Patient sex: M
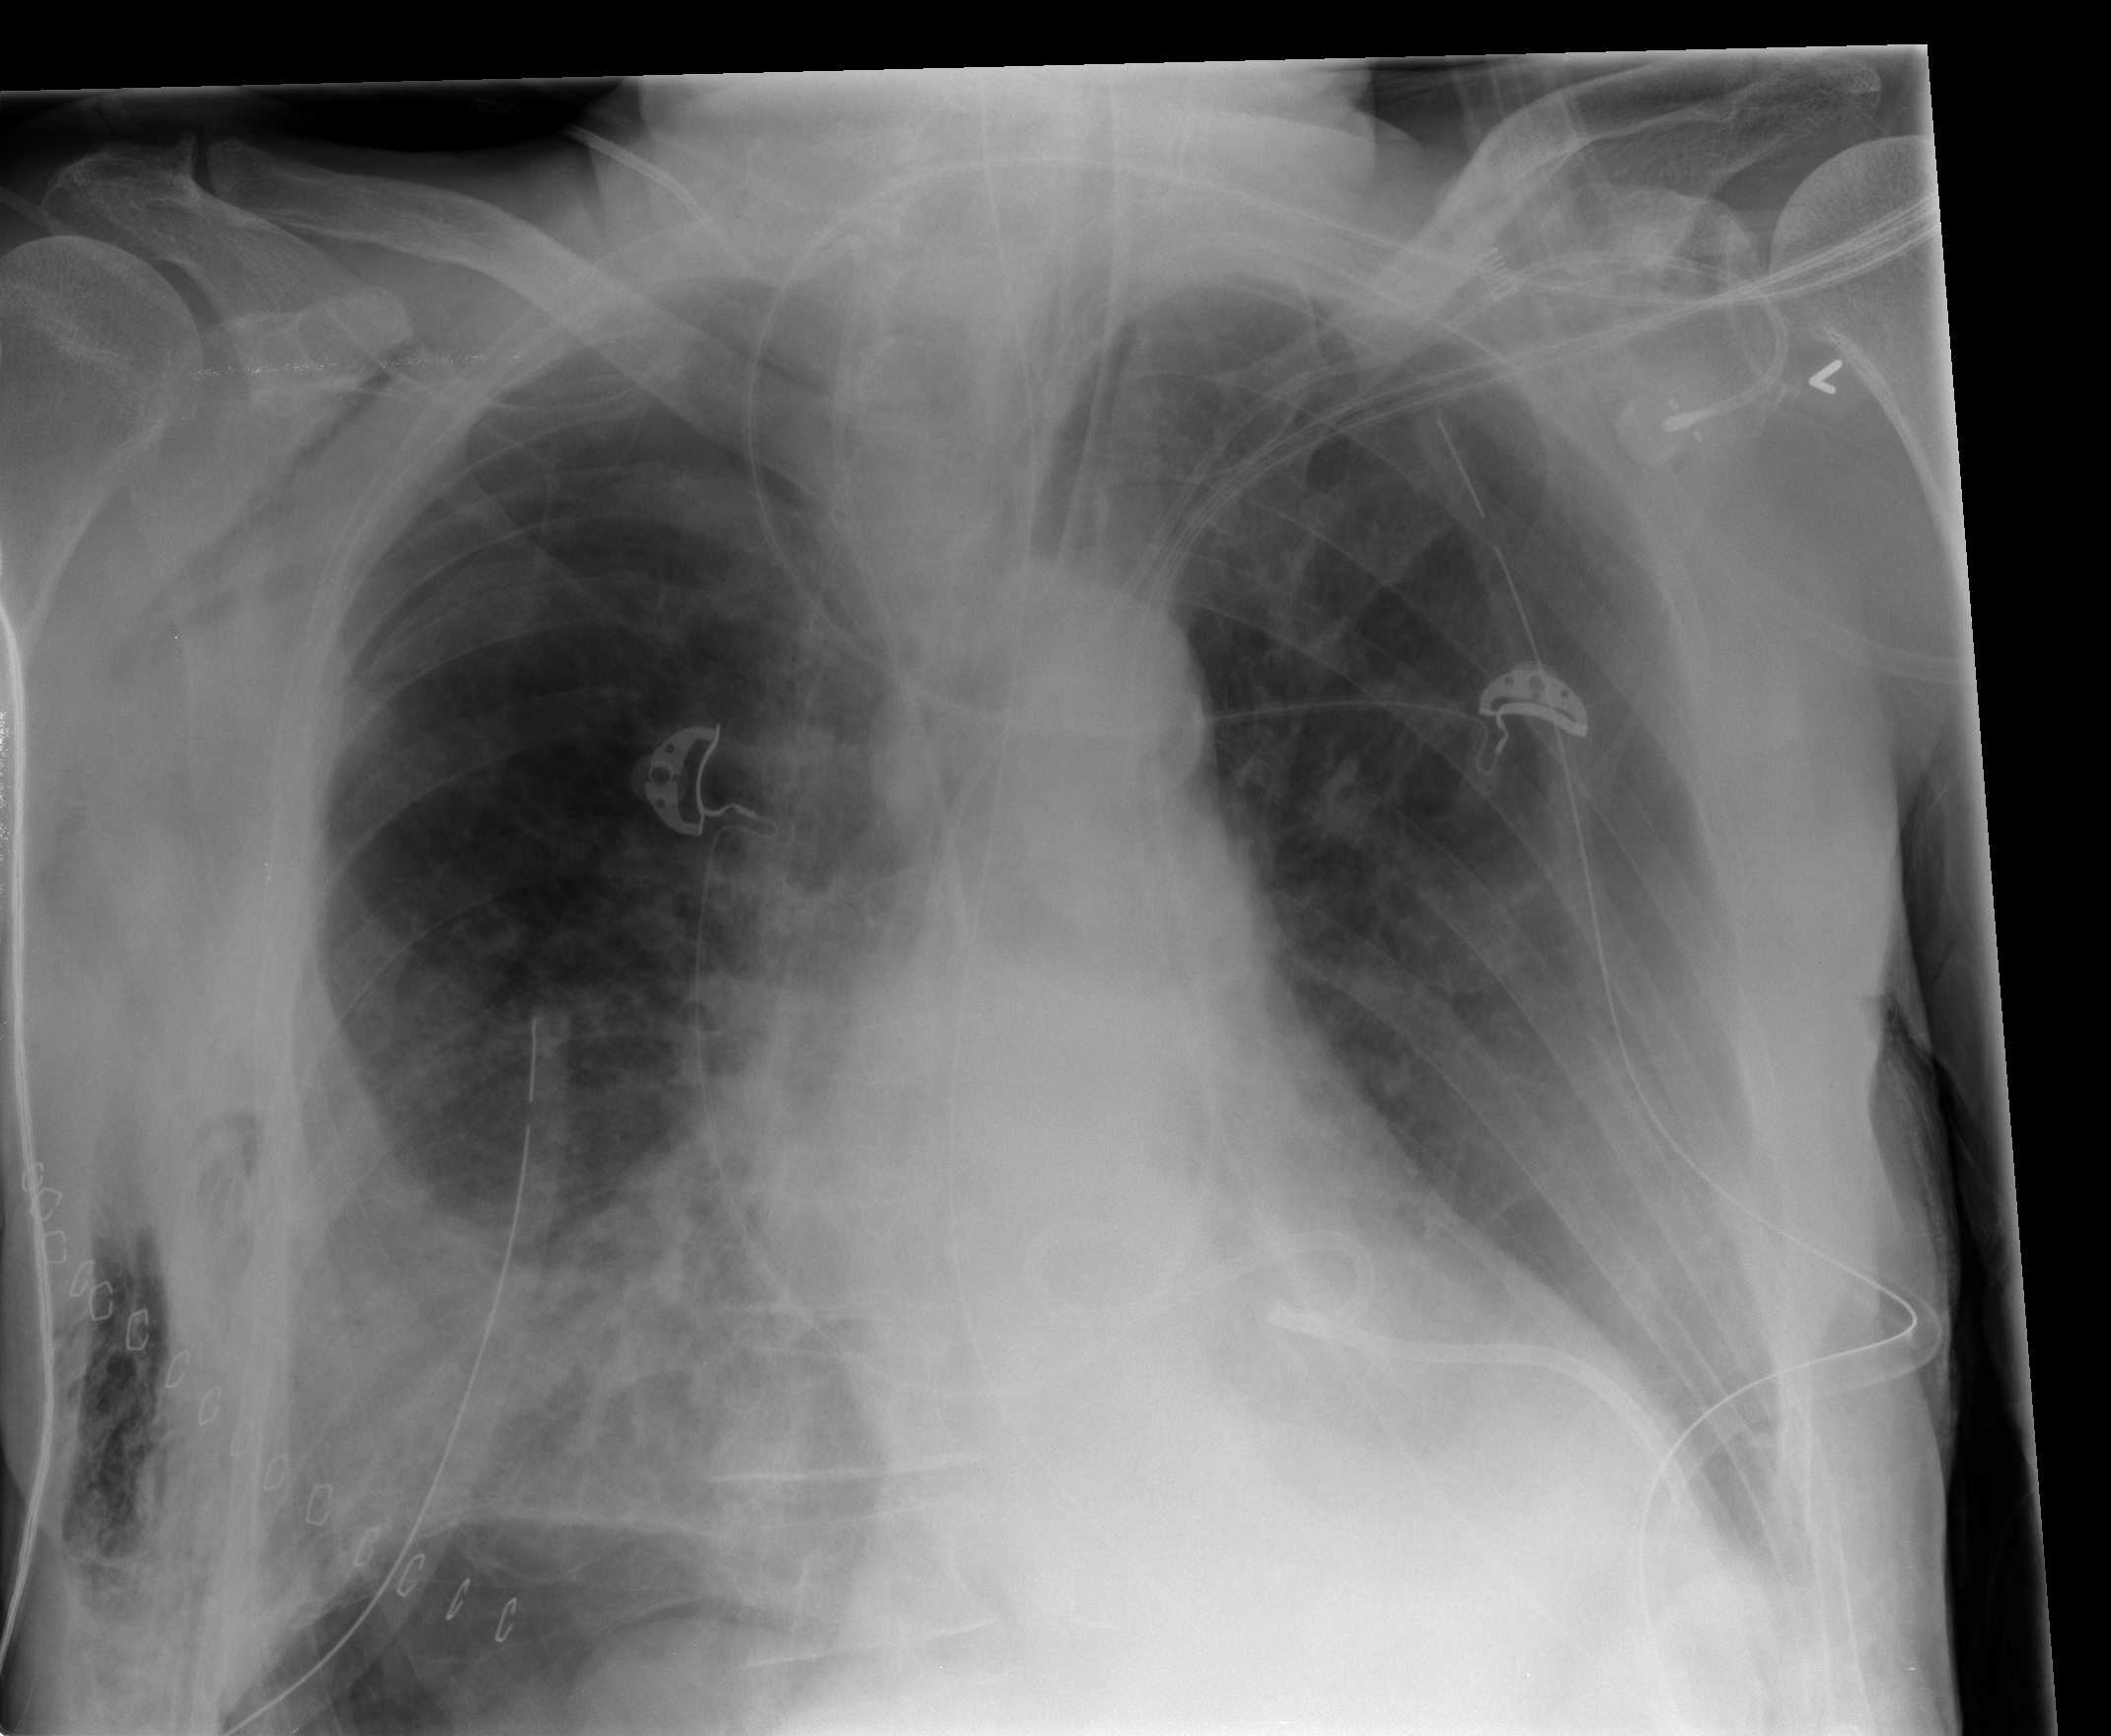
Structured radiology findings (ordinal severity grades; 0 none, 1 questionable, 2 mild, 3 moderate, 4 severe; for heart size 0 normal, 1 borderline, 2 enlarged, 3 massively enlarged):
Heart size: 0
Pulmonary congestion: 0
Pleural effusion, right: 2
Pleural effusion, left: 2
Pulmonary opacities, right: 2
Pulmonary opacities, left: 0
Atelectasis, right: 2
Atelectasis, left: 2